Question: I have tested with frame number it works, it doesn't with label name. Is it possible ?
In main.as:
'''
public function gotoTab1(target:MouseEvent) {
gotoAndStop(1);
}
public function gotoTab2(target:MouseEvent) {
gotoAndStop("tab2");
}
'''
first works, second doesn't. Second works with
'''
public function gotoTab2(target:MouseEvent) {
gotoAndStop(5);
}
'''
of course I give tab2 as label name to the frame at position 5.
no error shows up.

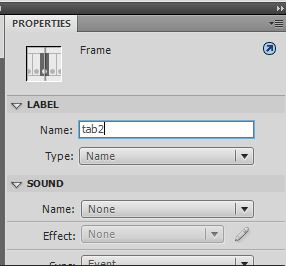
Answer: Make sure you labeled the frame with the correct label/name. GotoAndStop works for both frame number and frame label. Check spelling cuz typos are sometimes the culprit! Good luck!
Also, maybe put a stop(); in that frame to ensure flash isn't buzzing through it.
Edit: _root.gotoAndStop("tab2")